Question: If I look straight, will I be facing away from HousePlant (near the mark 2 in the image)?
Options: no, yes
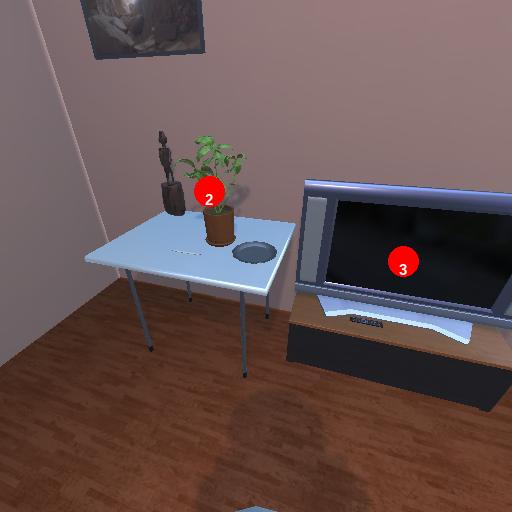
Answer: no